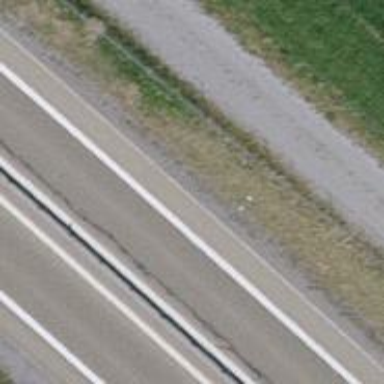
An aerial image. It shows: Asphalt motorroad with trunk classification.